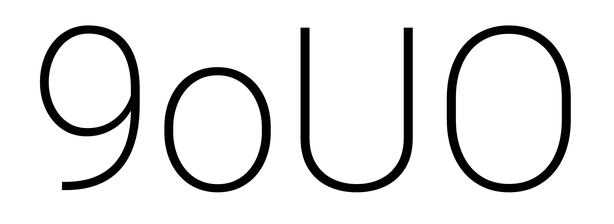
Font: Roboto_ExtraLight